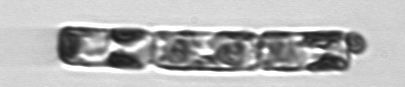
Label: Guinardia_delicatula